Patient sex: M
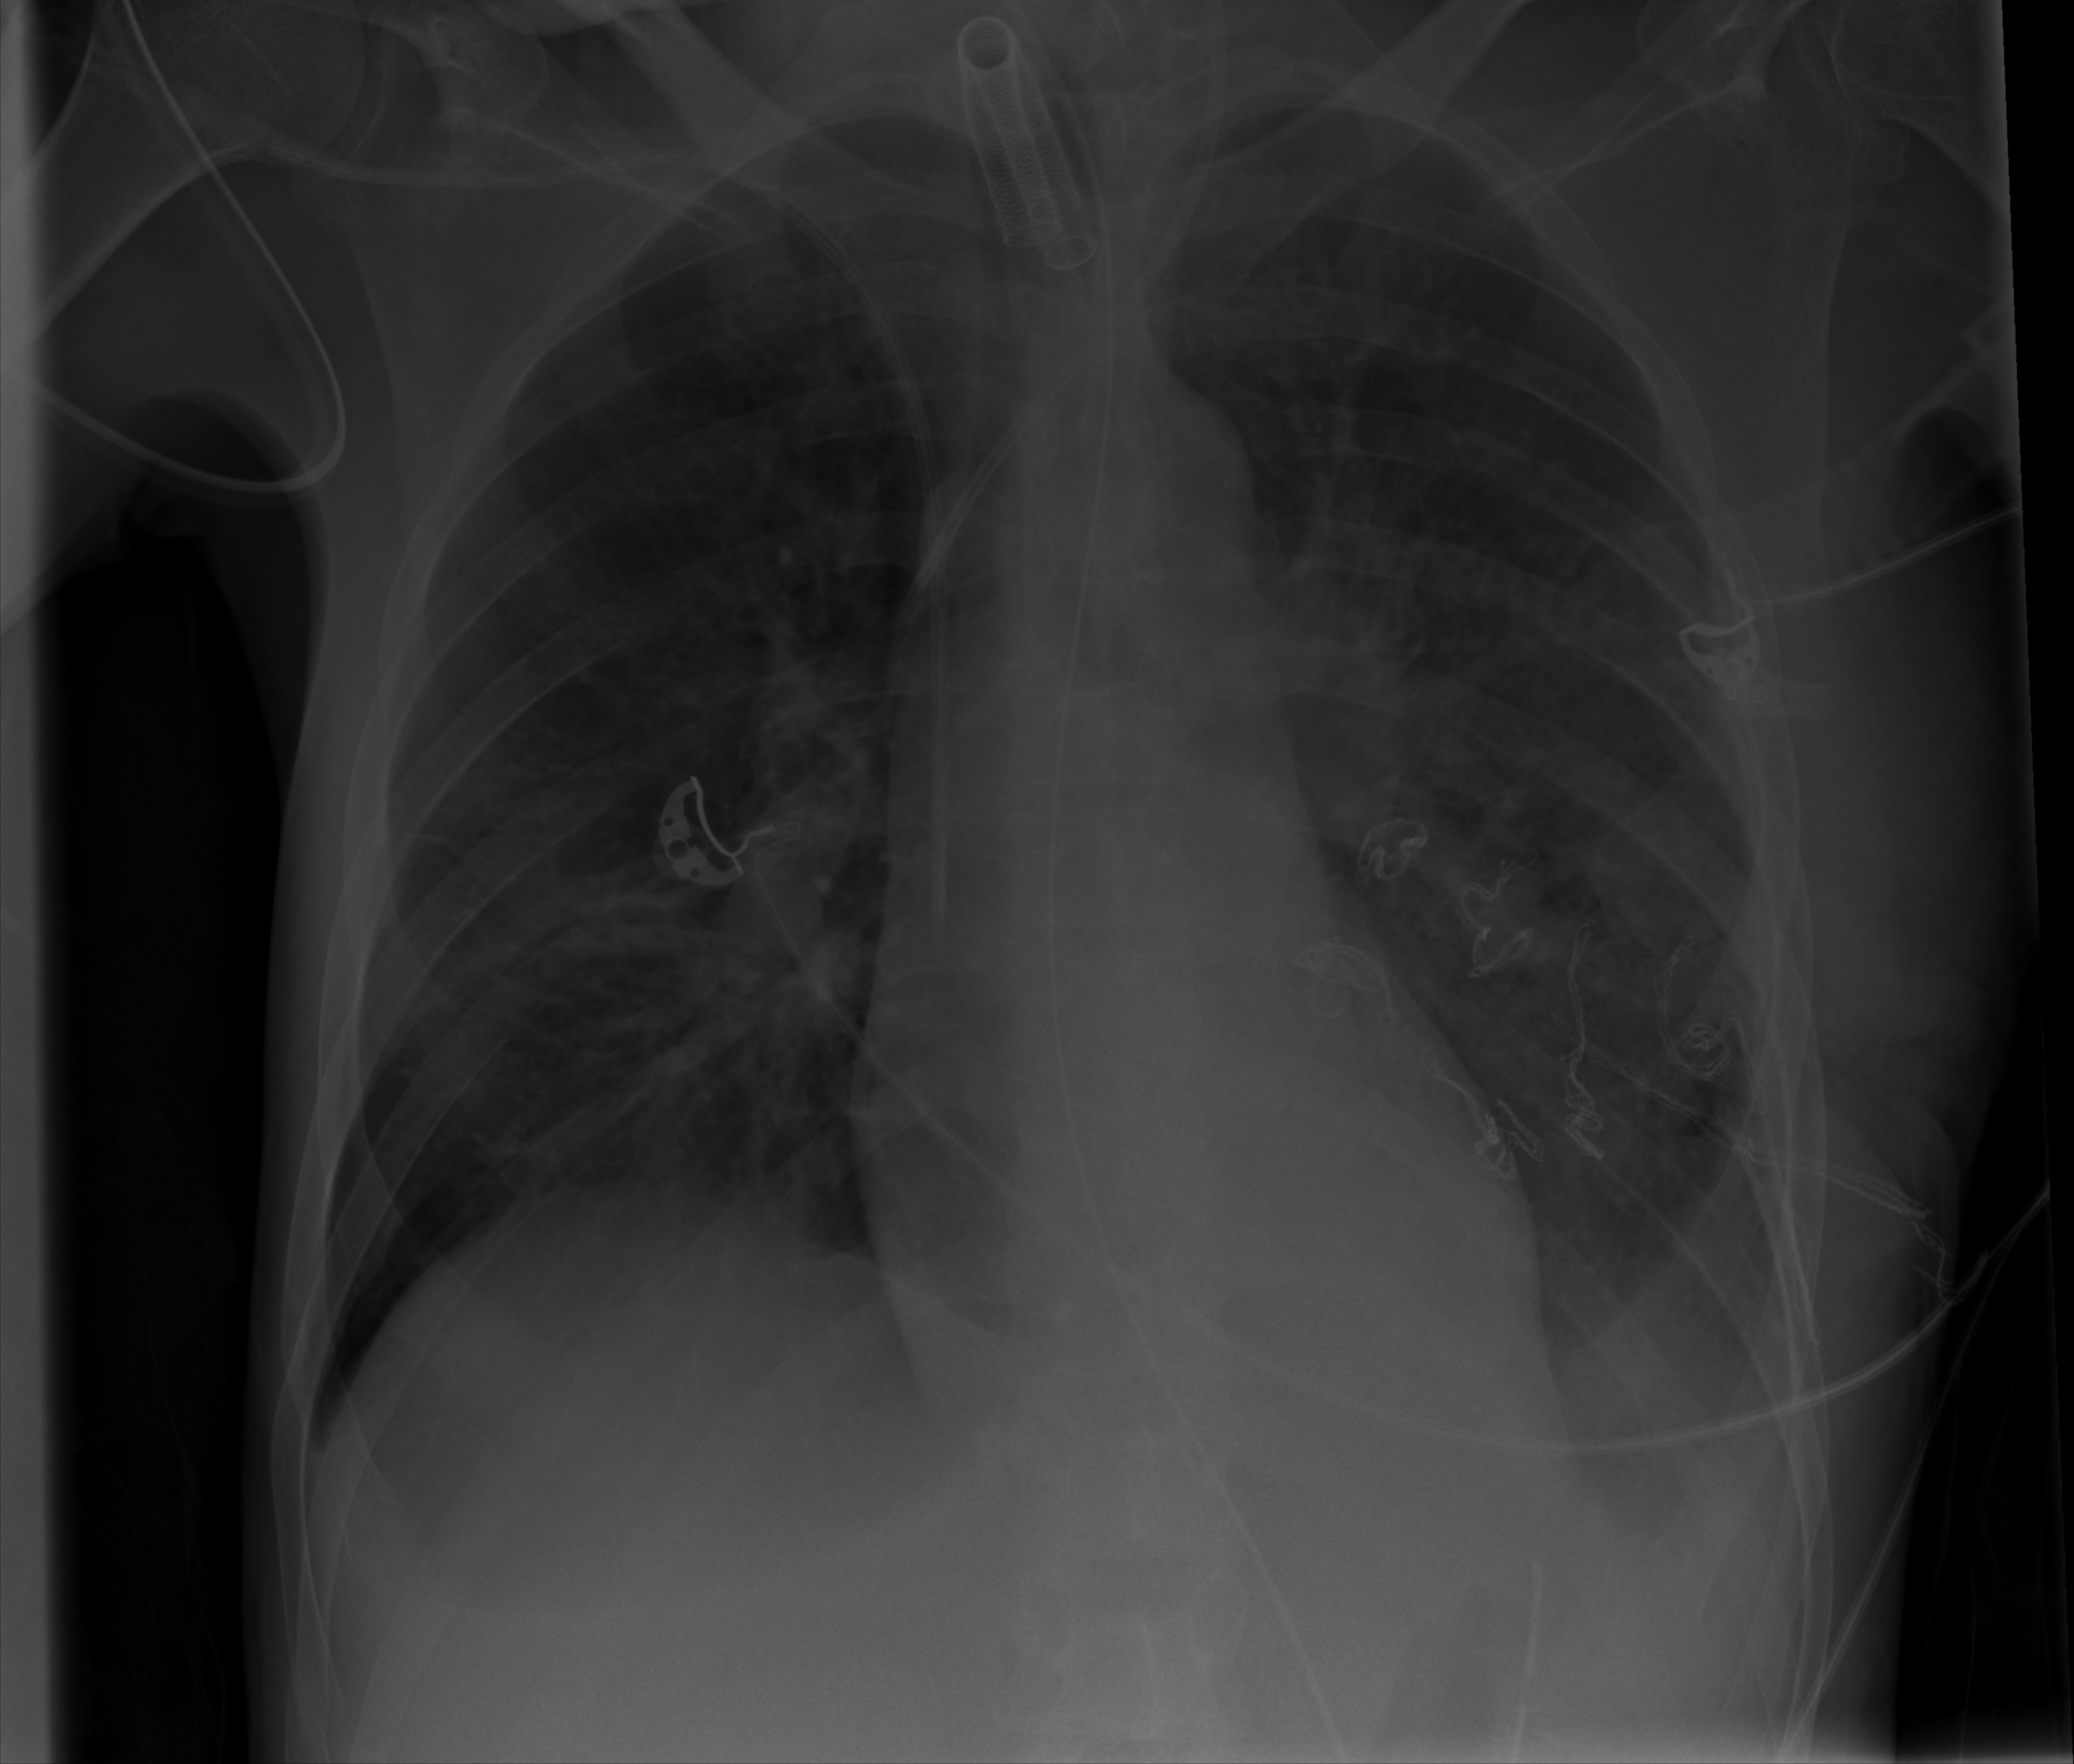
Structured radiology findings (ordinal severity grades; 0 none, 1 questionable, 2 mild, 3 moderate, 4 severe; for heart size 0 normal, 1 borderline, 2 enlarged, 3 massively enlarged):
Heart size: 2
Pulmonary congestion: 2
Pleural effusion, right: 0
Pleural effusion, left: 2
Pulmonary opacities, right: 2
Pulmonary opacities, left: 2
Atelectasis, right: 2
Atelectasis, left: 2